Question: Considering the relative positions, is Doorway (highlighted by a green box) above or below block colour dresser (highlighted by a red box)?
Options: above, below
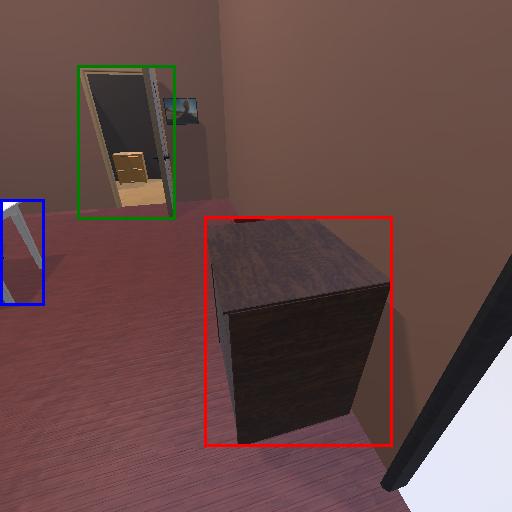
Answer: above